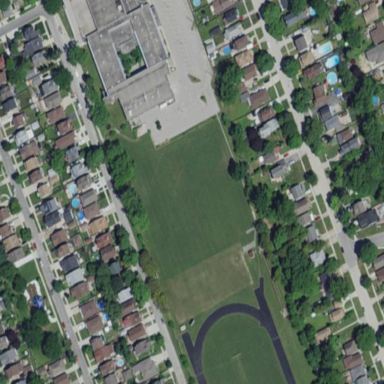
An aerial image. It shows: School.